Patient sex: F
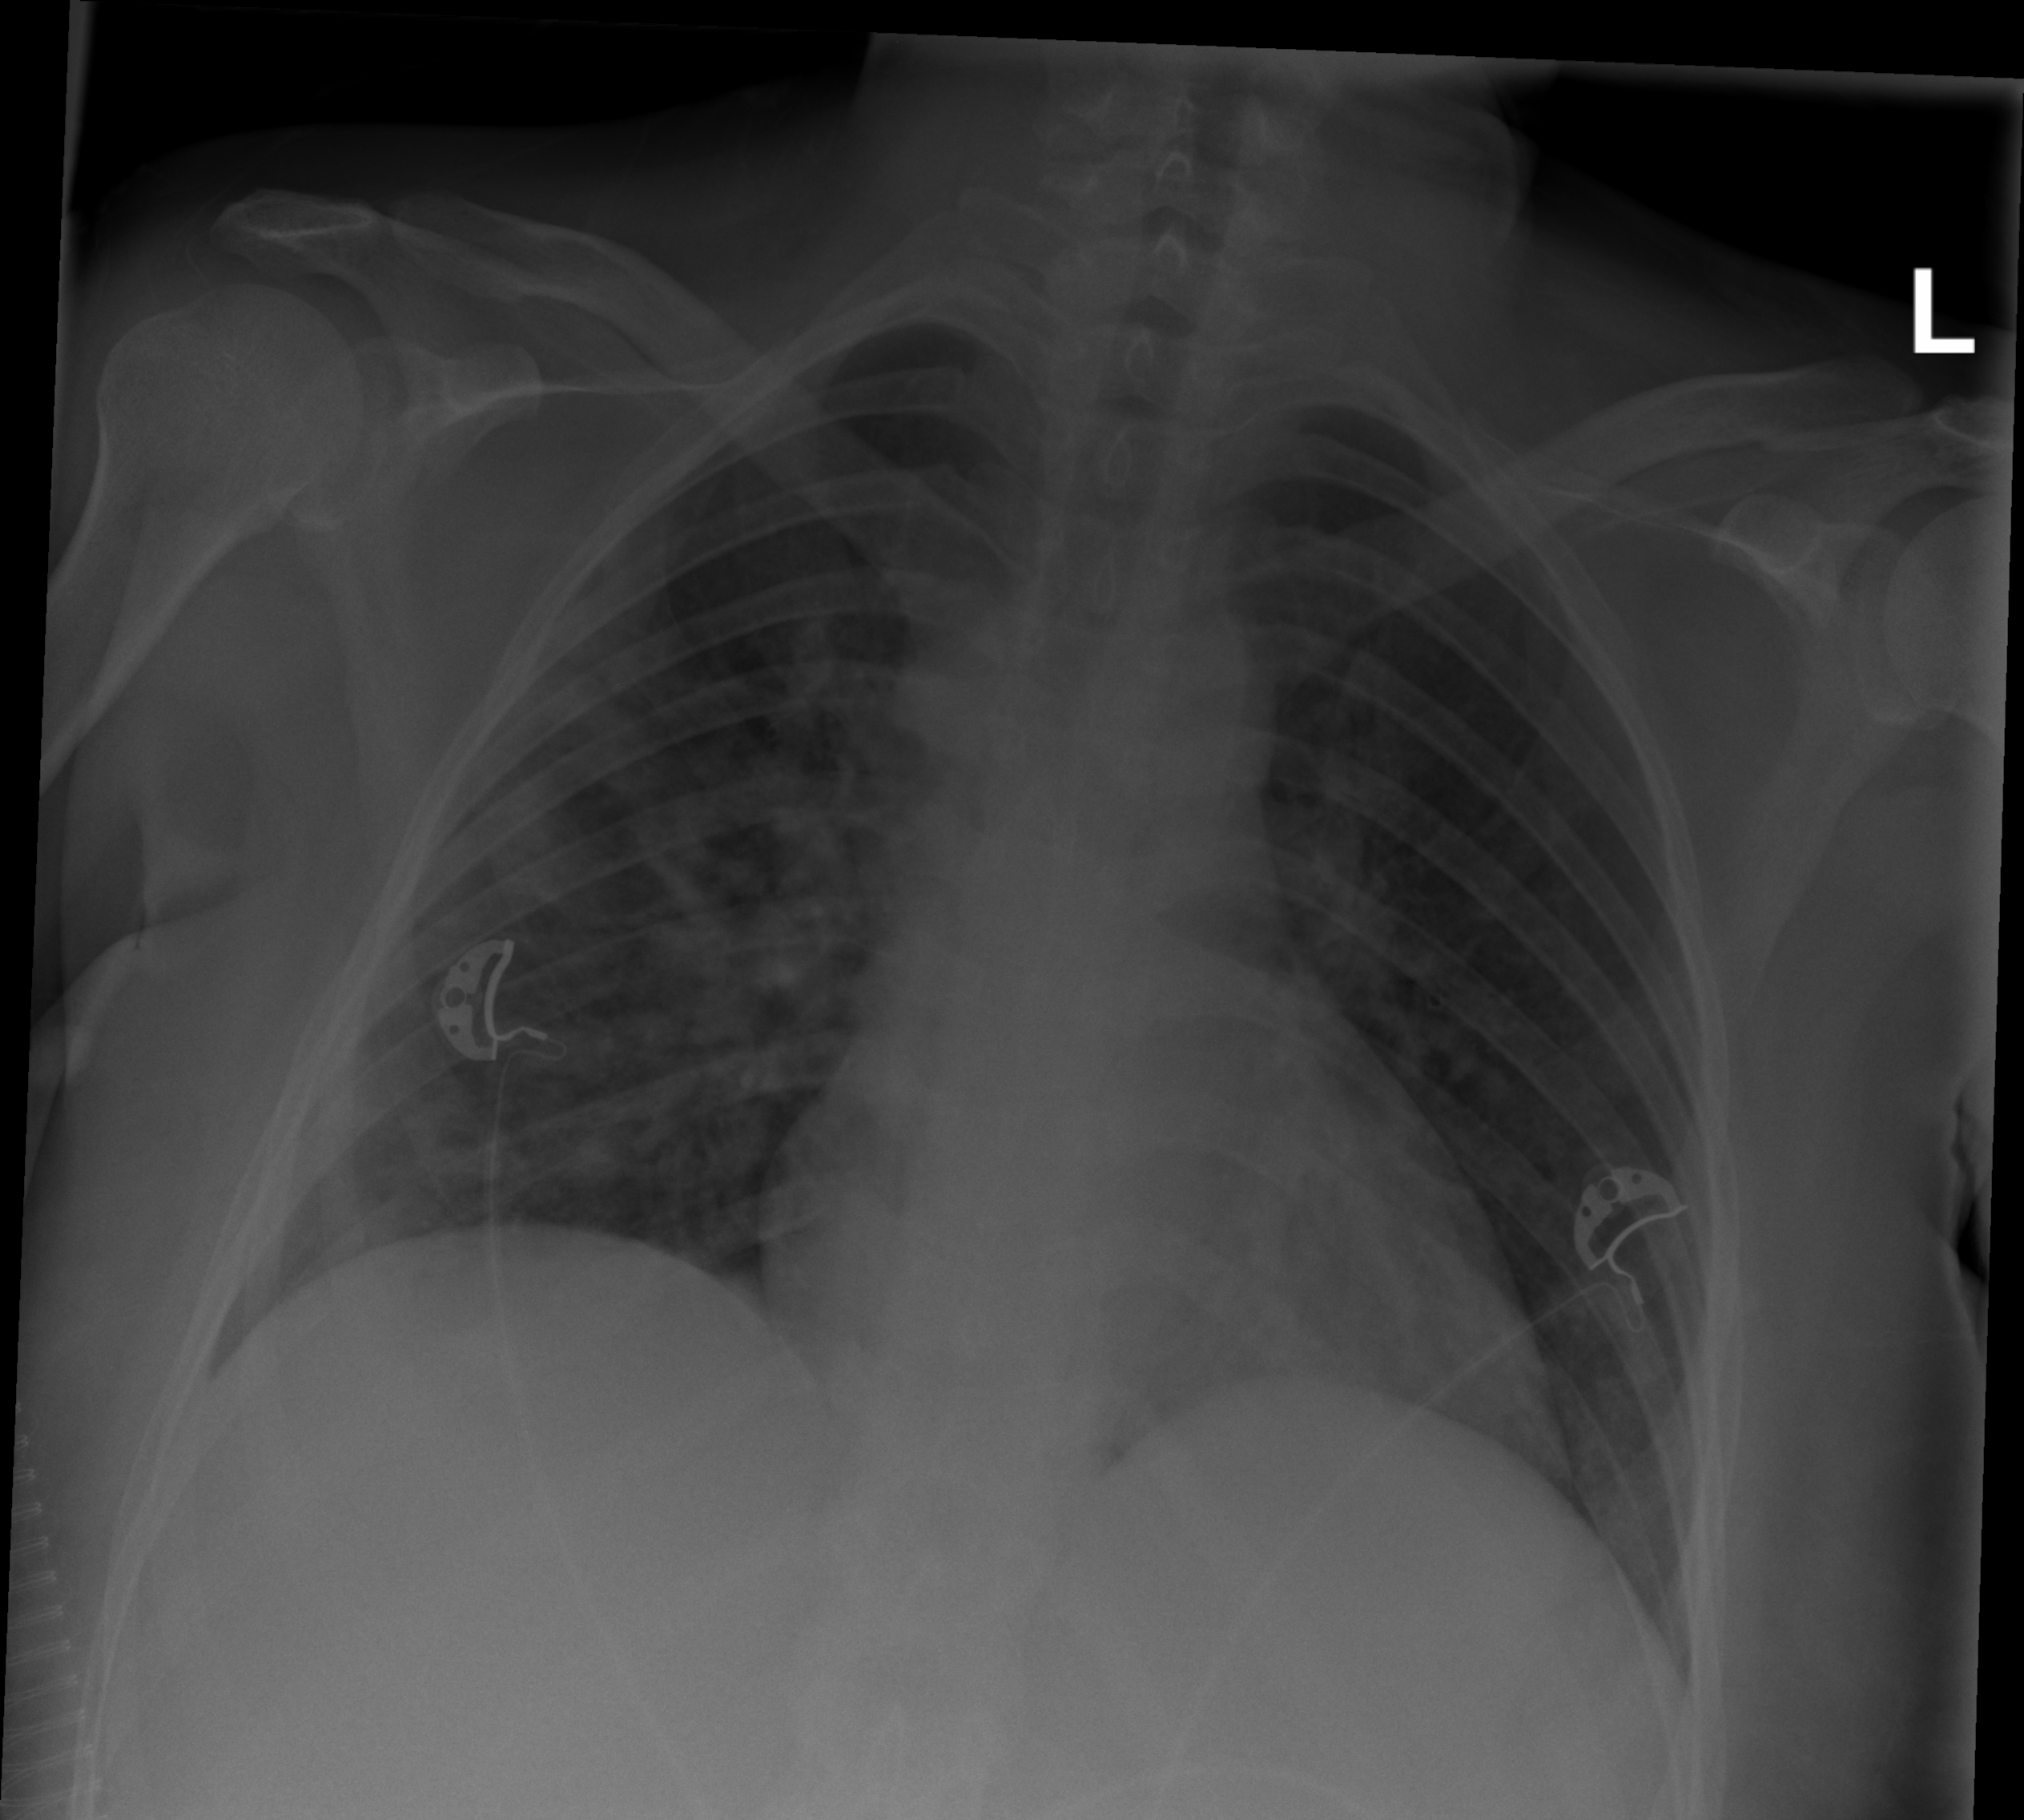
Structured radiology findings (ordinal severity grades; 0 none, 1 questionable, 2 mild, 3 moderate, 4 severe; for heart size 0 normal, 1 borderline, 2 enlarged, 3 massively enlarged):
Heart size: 1
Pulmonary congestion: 2
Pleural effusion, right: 0
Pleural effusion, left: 0
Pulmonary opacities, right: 3
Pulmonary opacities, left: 2
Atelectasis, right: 0
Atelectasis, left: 0